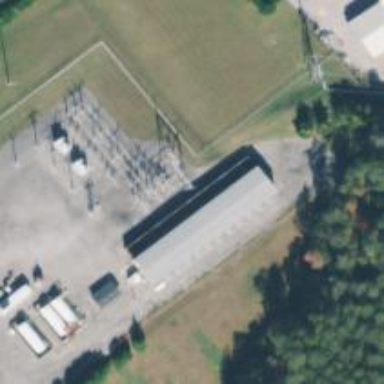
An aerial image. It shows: Generator is pictured.